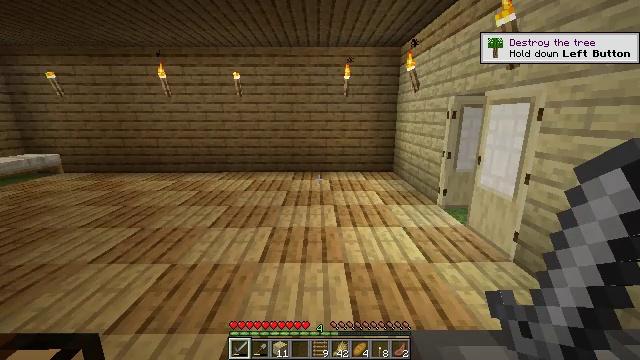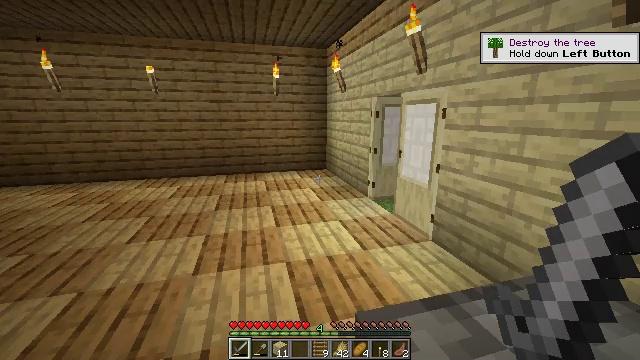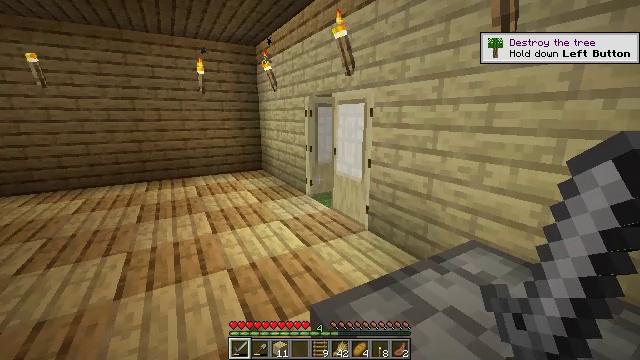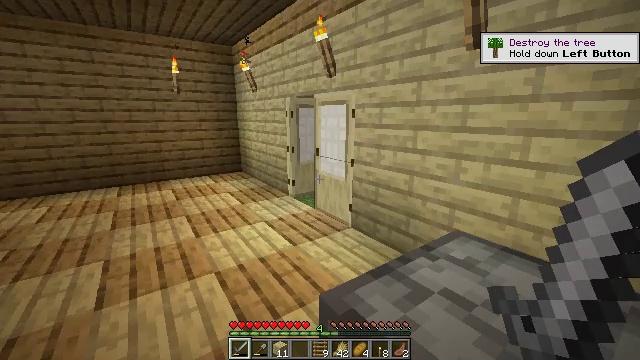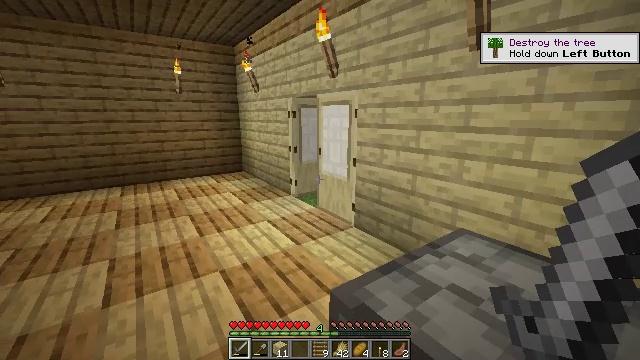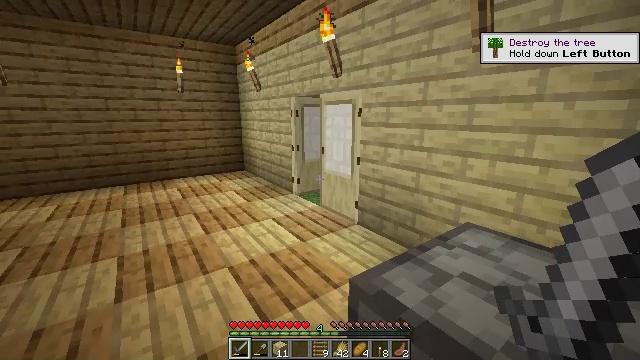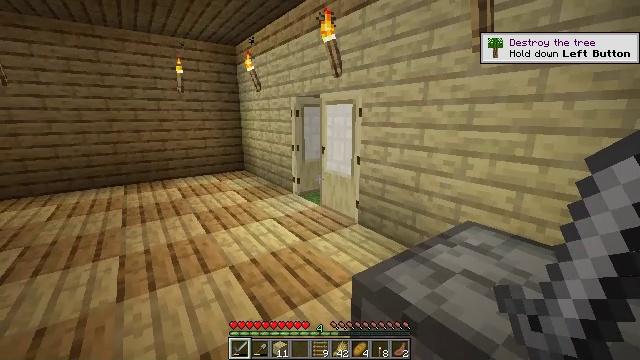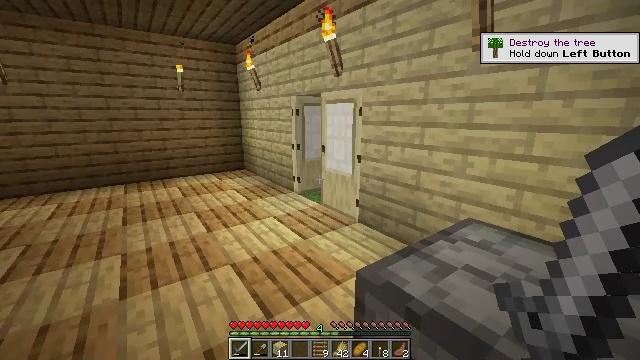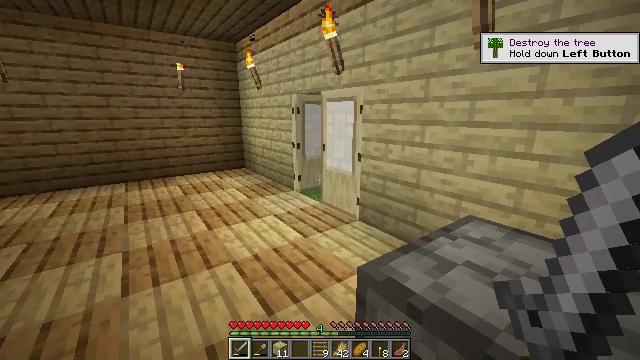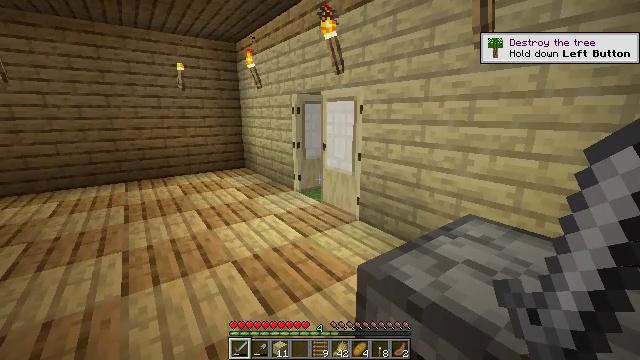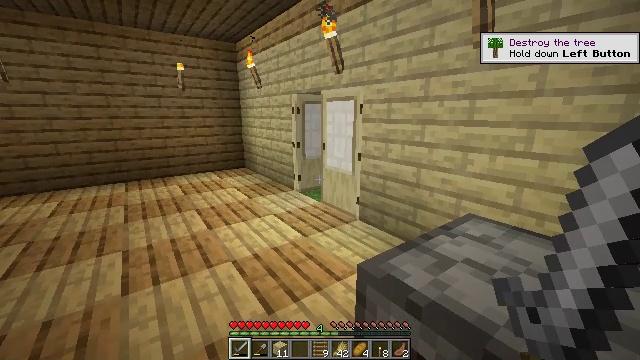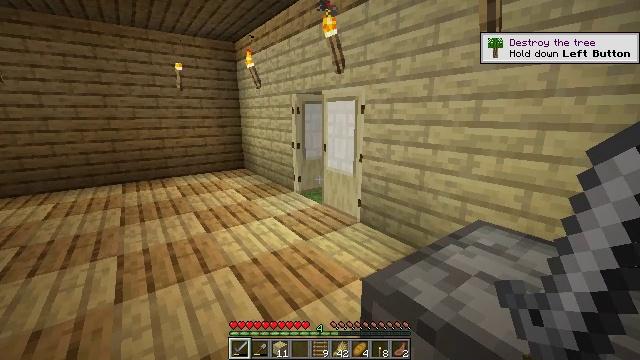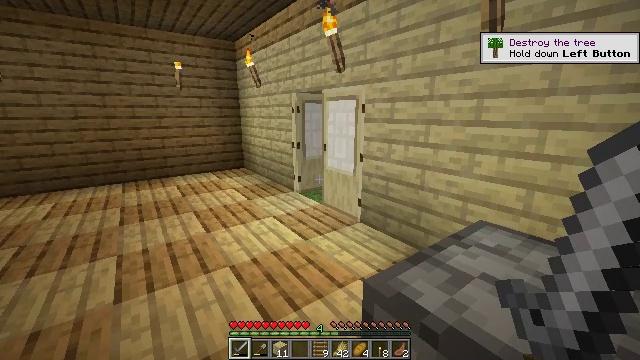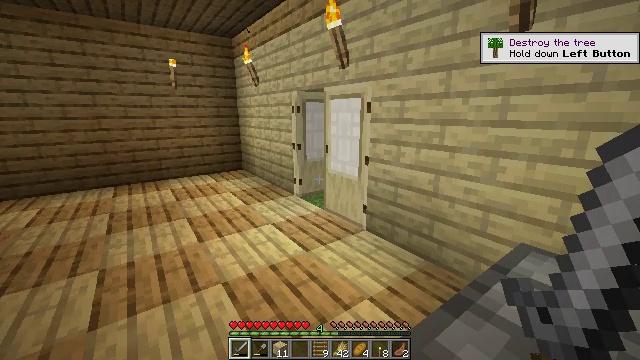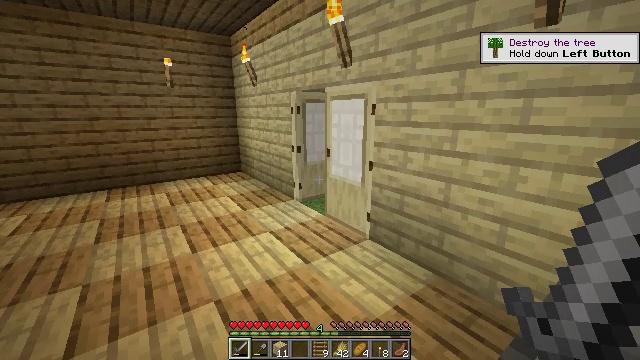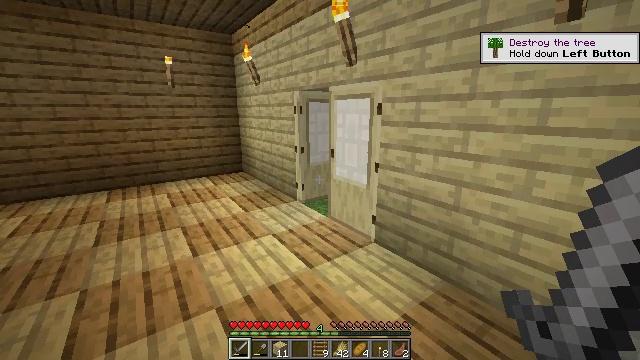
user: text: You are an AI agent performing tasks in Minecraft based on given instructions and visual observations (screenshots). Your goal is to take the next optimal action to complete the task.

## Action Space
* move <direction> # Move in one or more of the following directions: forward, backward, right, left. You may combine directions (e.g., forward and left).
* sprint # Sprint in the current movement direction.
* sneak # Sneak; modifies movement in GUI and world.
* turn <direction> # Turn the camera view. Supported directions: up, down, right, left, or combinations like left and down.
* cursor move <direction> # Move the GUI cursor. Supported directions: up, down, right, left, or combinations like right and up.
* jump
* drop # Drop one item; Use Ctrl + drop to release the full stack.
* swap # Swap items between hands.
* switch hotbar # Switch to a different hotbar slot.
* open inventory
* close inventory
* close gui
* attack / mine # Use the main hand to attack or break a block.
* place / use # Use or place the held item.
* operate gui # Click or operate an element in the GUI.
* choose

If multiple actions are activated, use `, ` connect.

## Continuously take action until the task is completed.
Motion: motion action
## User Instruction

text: Attack the oak planks to recycle it.
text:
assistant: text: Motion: move back, turn right
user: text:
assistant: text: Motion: move back, turn right
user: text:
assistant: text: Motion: move back, turn right
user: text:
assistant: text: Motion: move back
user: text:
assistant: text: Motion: no_op
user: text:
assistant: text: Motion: no_op
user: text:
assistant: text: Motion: no_op
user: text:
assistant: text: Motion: no_op
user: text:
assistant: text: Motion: no_op
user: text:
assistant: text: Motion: no_op
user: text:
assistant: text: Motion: move forward
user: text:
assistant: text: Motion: move forward
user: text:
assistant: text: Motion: move forward
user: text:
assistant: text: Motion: move forward
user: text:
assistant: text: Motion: move forward
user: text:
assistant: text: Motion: move forward
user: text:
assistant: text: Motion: move forward
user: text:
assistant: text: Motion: move forward
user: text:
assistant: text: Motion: move forward
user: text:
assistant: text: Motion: move forward
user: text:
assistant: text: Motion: move forward
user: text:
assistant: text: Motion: move forward
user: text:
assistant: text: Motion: move forward
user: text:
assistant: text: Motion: move forward
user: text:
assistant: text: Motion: move forward
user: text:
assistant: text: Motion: move forward
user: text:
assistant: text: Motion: move forward, turn right
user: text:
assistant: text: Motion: move forward
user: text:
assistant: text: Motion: move forward
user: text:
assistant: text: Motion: move forward